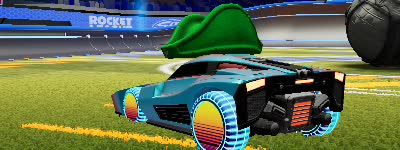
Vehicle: breakout